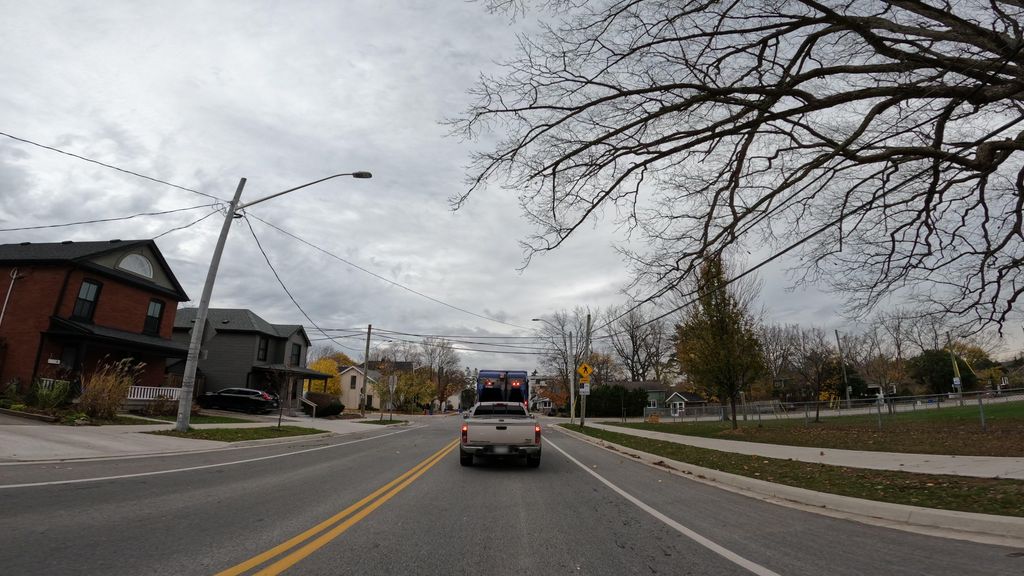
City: hamilton